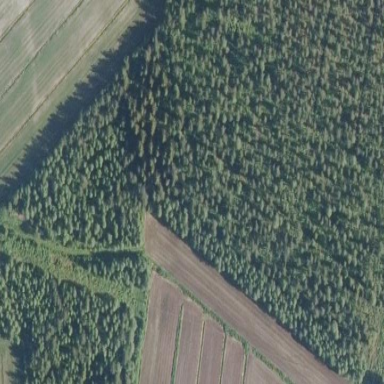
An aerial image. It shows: Mixed woodland with various types of leaves.